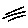
Label: zigzag